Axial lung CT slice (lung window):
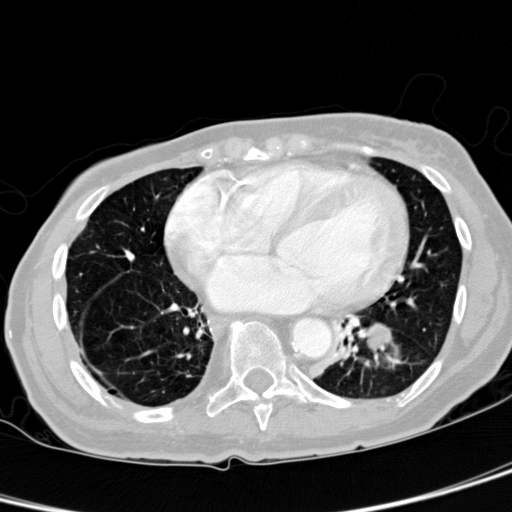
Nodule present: yes
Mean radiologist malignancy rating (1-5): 3.75